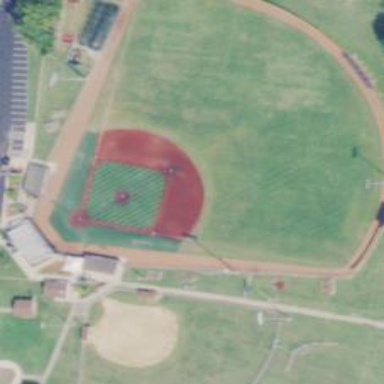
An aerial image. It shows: View of baseball foul line.